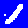
Digit: 1